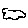
Label: cloud